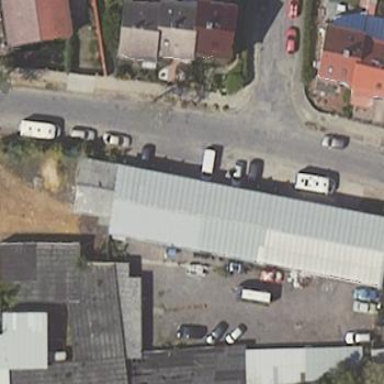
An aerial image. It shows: Car repair shop located in building.